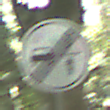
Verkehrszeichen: EndeVerbotUeberholenEinspurigeFahrzeuge
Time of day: Midday
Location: Outdoor (Nature)
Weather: Clear
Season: NotSpecified
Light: Natural